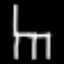
Label: chair